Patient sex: F
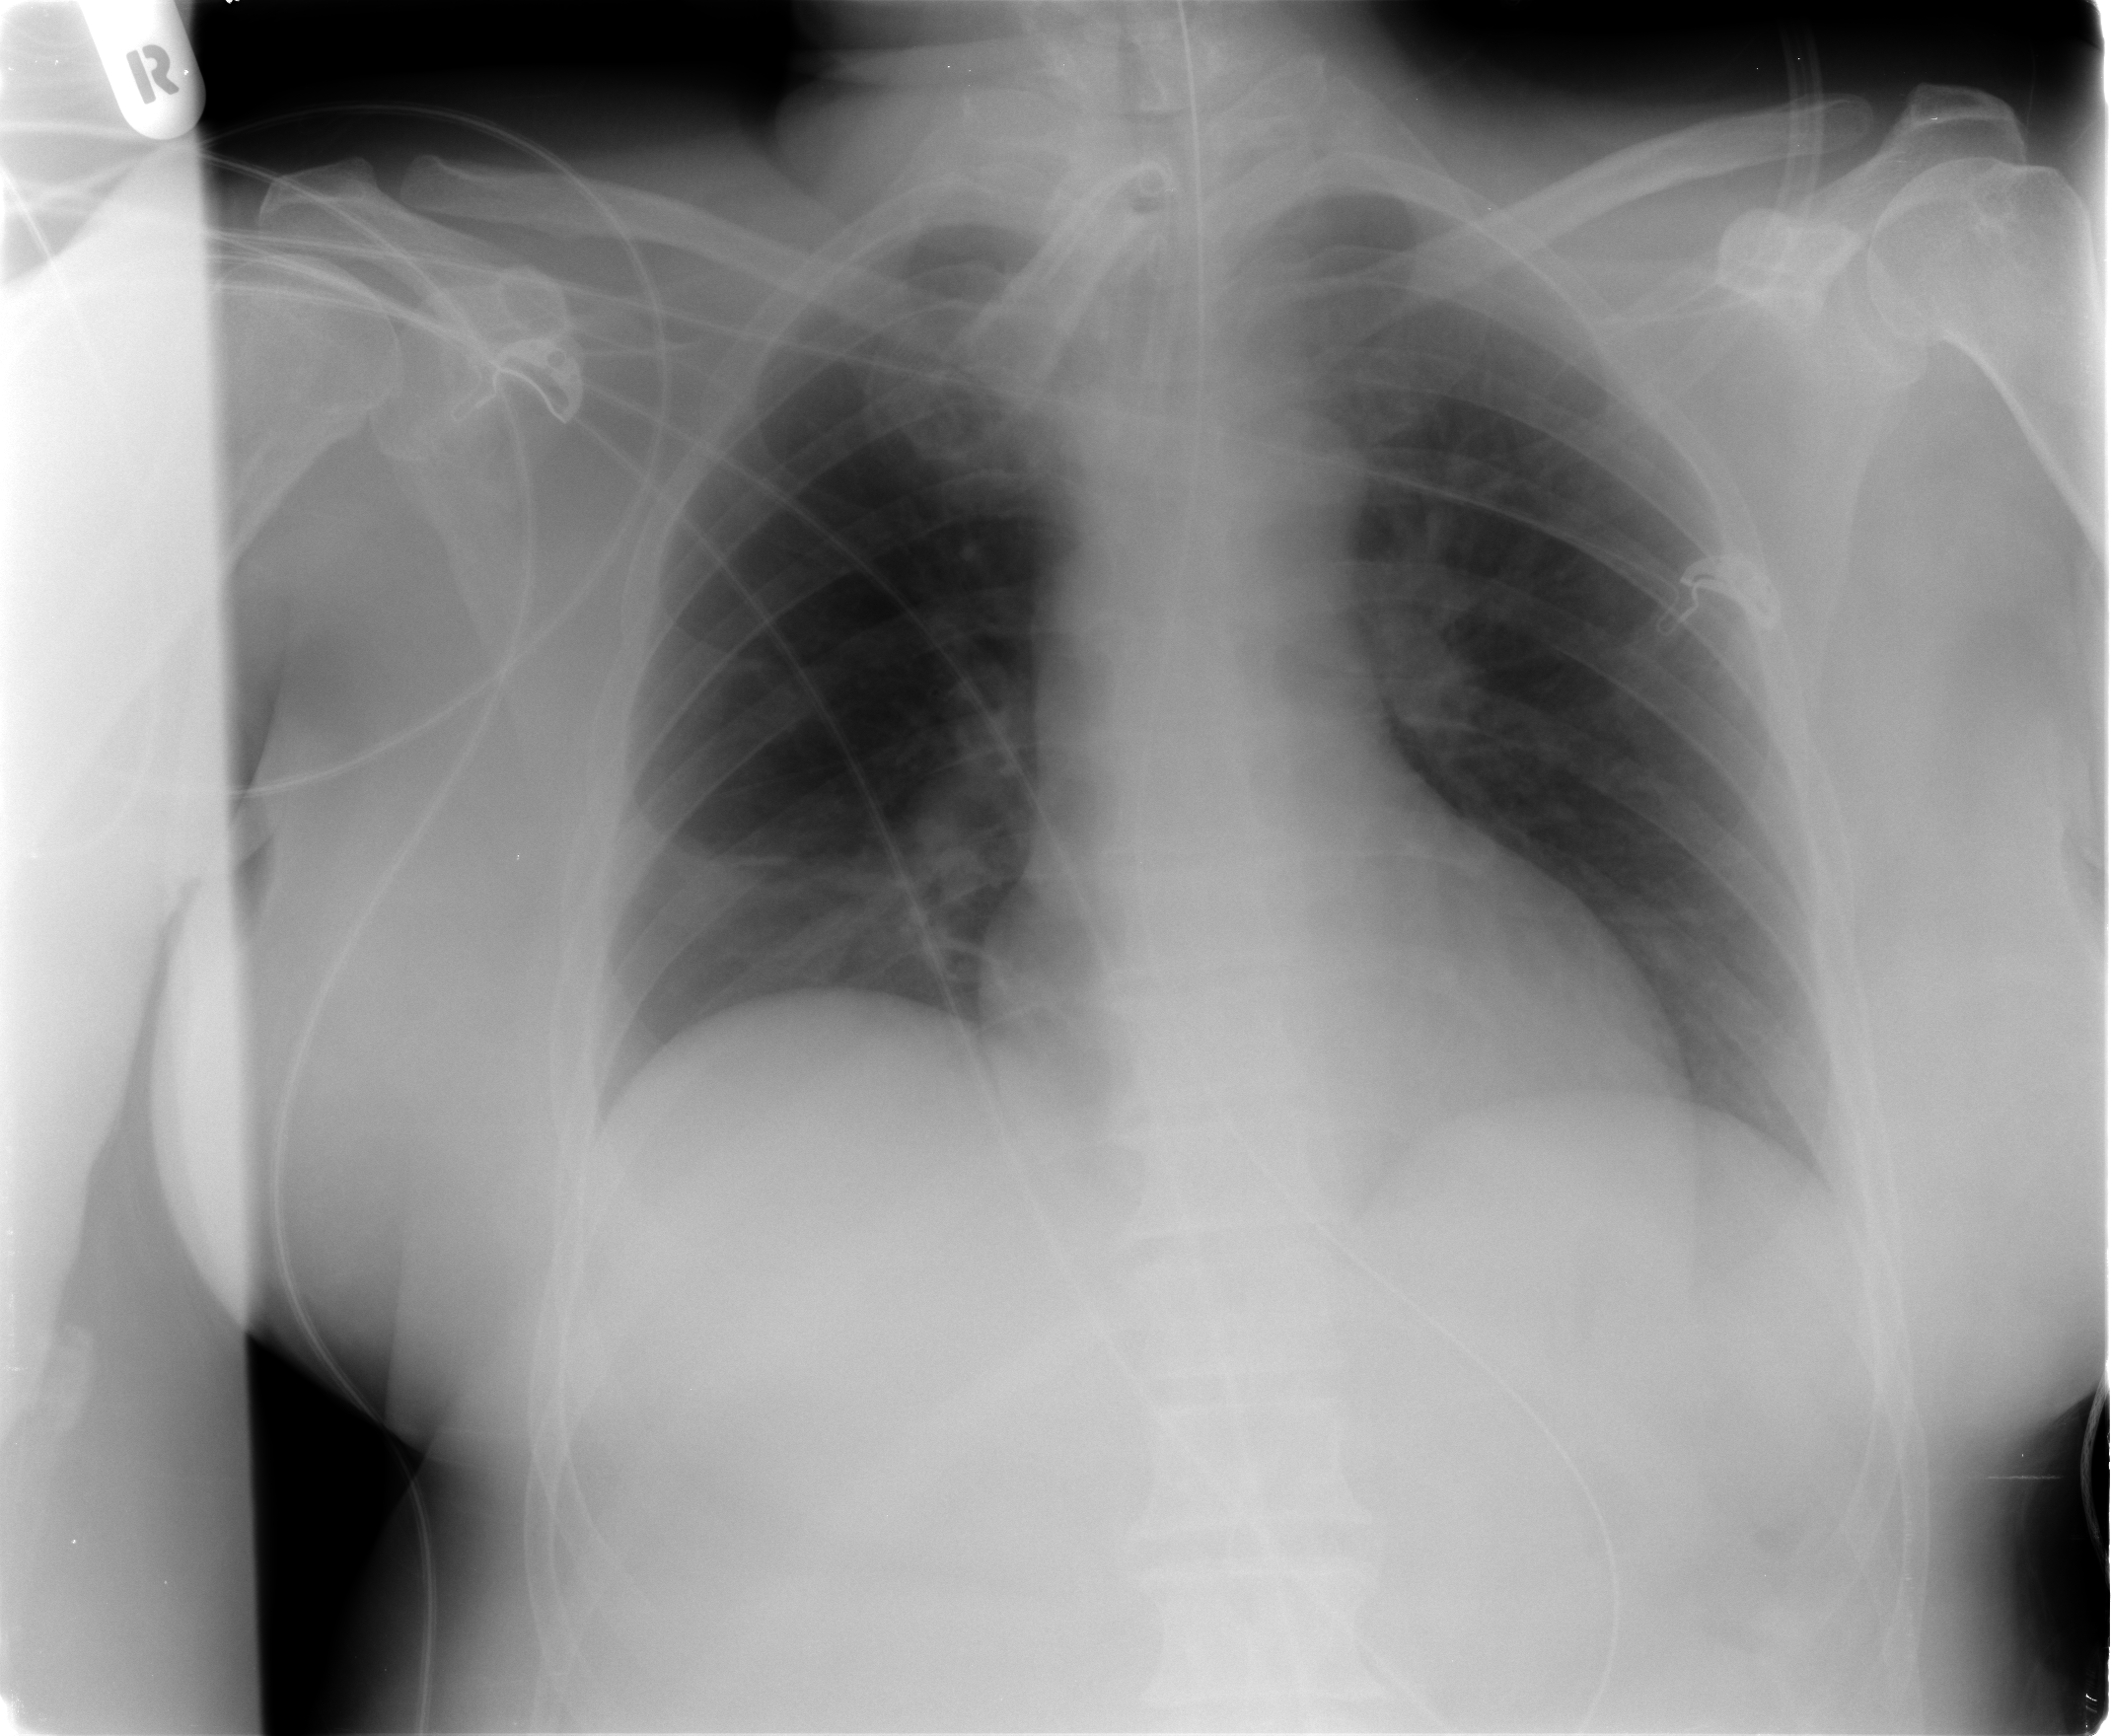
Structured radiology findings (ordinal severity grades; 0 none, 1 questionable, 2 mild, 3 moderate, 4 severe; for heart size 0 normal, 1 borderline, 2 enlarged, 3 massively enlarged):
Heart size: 1
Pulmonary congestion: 2
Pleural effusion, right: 2
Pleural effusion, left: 0
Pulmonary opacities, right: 2
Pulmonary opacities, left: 0
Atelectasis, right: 2
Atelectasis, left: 0